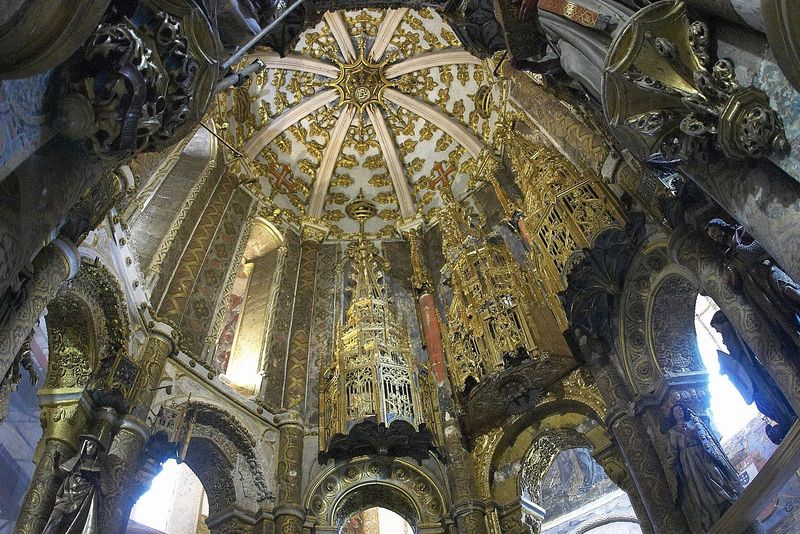
Titel: Templerkirche Santa Maria do Olival in der Burg der Tempelritter Convento da Ordem de Cristo in Tomar
Standort: Tomar, S. Maria do Olival (EU - P - Ribatejo)
Schlagwörter: schatten, fenster, licht, marmor, schmuck, säule, säulen, dach, stein, kirche, sonne, figur, gold, reich, decke, innen, rund, turm, engel, skulptur, statue, bogen, figuren, kuppel, ornamente, verzierung, stuck, tor, foto, bögen, schild, arkade, gewölbe, kreuz, türmchen, palast, stern, dom, arkaden, kathedrale, verziert, schlussstein, gesims, orgel, simse, heilige, prunk, heilig, basilika, kreuzgang, rotunde, geölbe, aachen, bogenfesnter, ptersdom